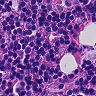
Metastatic tissue present: no